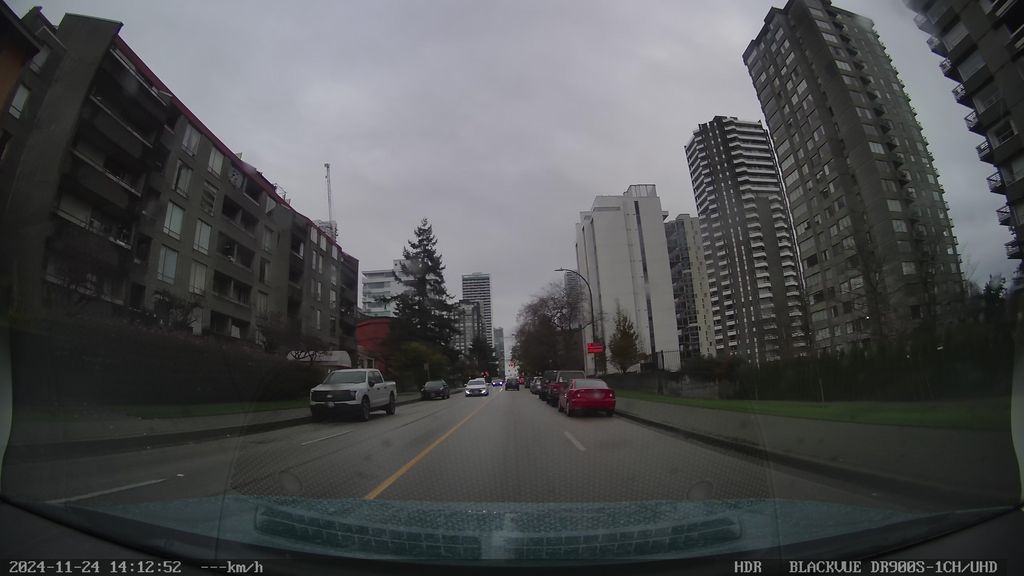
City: vancouver